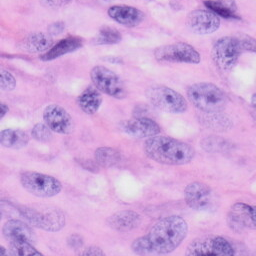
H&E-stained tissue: Skin